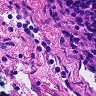
Metastatic tissue present: no